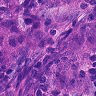
Metastatic tissue present: yes